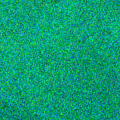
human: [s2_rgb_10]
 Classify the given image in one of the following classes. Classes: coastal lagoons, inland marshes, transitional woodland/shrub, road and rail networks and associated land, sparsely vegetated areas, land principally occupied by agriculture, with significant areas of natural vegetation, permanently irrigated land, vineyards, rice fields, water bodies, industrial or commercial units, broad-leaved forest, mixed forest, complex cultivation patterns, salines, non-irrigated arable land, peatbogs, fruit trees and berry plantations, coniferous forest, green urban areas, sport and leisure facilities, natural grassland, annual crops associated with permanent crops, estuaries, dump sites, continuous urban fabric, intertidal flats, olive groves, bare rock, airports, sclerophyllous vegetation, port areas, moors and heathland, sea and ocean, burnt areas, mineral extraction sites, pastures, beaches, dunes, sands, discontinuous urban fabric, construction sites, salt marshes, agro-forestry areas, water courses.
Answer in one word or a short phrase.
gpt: sea and ocean